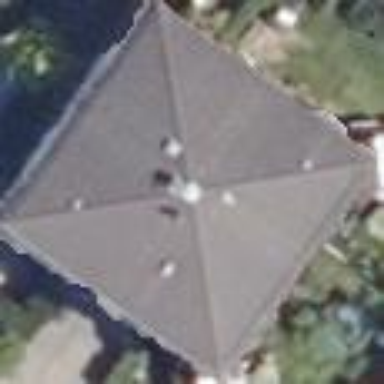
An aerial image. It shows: Residential building with pyramidal roof shape.